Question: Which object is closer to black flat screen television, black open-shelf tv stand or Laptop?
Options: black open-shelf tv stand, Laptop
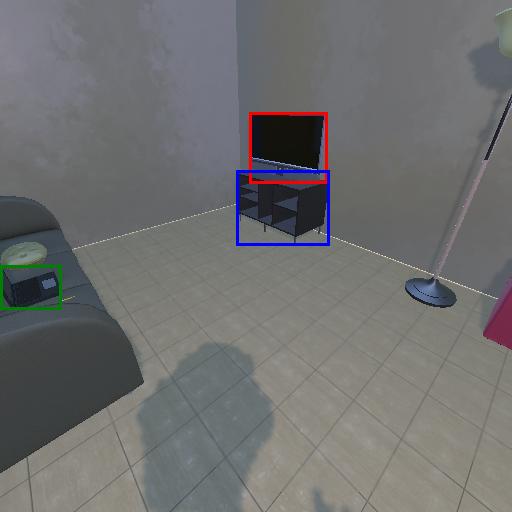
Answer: black open-shelf tv stand